Question: I don't know how to change the standard texts on plots created using the likert package.
To make it easy, i will just provide the sample data, as the solution probably will be the same.
'''
library(likert)
data(pisaitems)
items28 <- pisaitems[, substr(names(pisaitems), 1, 5) == "ST24Q"]
l28 <- likert(items28)
plot(l28)
'''
The output should be as the picture below, and what i want to change are the words "Response" and "Percentage."

Hope you can help!
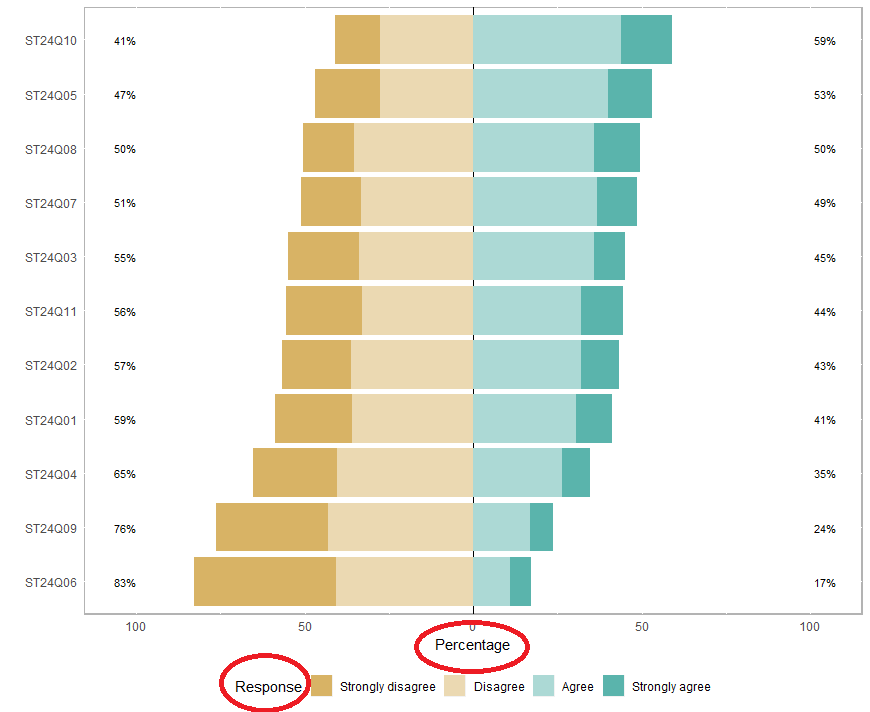
Answer: Welcome to SO! I did not know the 'likert' package but, it seems that its function 'plot', is based on 'ggplot2', so you can modify the options in 'ggplot2' way:
'''
plot(l28) +
labs(
x = "Another lab", # here you manage axis
y = "My lab" # also here ("inverted "because
# it seems plot has coord_flip option)
) + guides(fill=guide_legend("My e title")) # here you manage the title of the legend
'''
<URL>